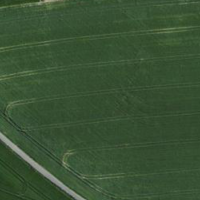
EUNIS habitat code: 52
Species observed at this site:
Milvus milvus